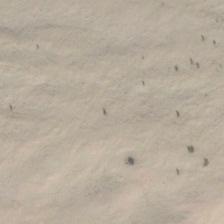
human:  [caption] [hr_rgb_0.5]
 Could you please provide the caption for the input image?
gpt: some small spots are in one side of a piece of gray desert .

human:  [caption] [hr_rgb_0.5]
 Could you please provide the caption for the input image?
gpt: some small spots are in one side of a piece of gray desert .

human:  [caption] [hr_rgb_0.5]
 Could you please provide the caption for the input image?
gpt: some small spots are in one side of a piece of gray desert .

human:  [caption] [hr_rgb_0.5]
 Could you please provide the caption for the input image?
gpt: some small spots are in one side of a piece of gray desert .

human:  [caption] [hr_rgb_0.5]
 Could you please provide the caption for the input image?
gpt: some small spots are in one side of a piece of gray desert .